Question: I have an Ultrawingrid to which I am binding some columns from the database. I group some of the columns with the Ultragrid group so that the result set
shows up like this:

Now using the ultrawincalc manager the user can add new calculated columns. Can the user choose which ultragroup the columns should be added to? Like can he choose the new column to go under any group?
Also if the Datasource is empty, can I set a "No records" message? If so how?
Thanks,
Dinesh
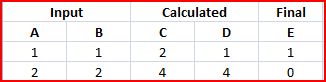
Answer: Well I figured out as how to do this through our code. so here's what we did.
We allow the users to add a calculated column through a wizard that leverages the ultarcalcmanager engine. We added a dropdown that lists the different ultagroups (Input, Calculated and Final). The user chooses the group in the dropdown and hits save.
The ultragridcolumn can be associated to the ultragridgroup by
'''
Grid.DisplayLayout.Bands[0].Groups["DROPDOWNTEXT"].Columns.Add("New Calculated Column");
'''
Regards,
Dinesh